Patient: sex M, age 66
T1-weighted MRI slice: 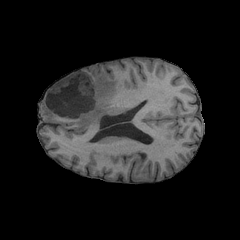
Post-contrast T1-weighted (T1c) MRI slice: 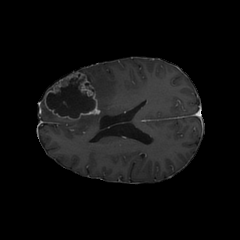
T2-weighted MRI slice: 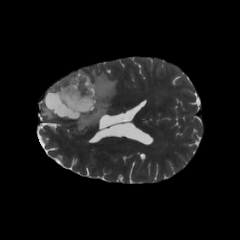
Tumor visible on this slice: yes
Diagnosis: Glioblastoma, IDH-wildtype
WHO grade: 4